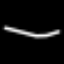
Label: line